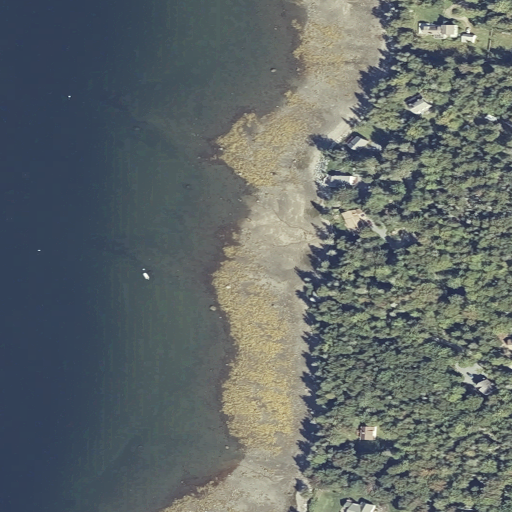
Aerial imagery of bar in Maine named Grant Rock containing open water, evergreen forest, open development, herbaceous wetlands, low intensity development, woody wetlands, medium intensity development, mixed forest, and barren land